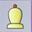
Piece: wB